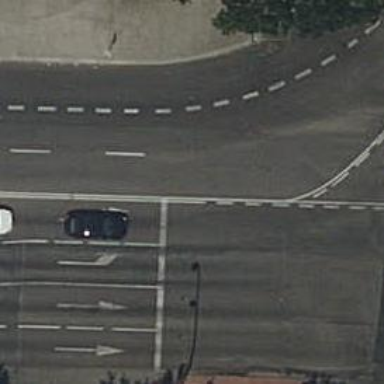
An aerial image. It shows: Road with traffic signals.